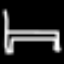
Label: bed